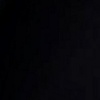
Label: space